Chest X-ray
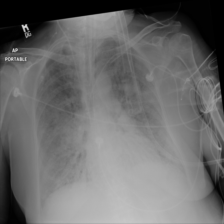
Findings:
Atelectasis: negative
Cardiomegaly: negative
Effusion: negative
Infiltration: negative
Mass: negative
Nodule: negative
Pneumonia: negative
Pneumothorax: negative
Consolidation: negative
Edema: negative
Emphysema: negative
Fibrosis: negative
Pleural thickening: negative
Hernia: negative